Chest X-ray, AP view. Patient: 41 years old, sex M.
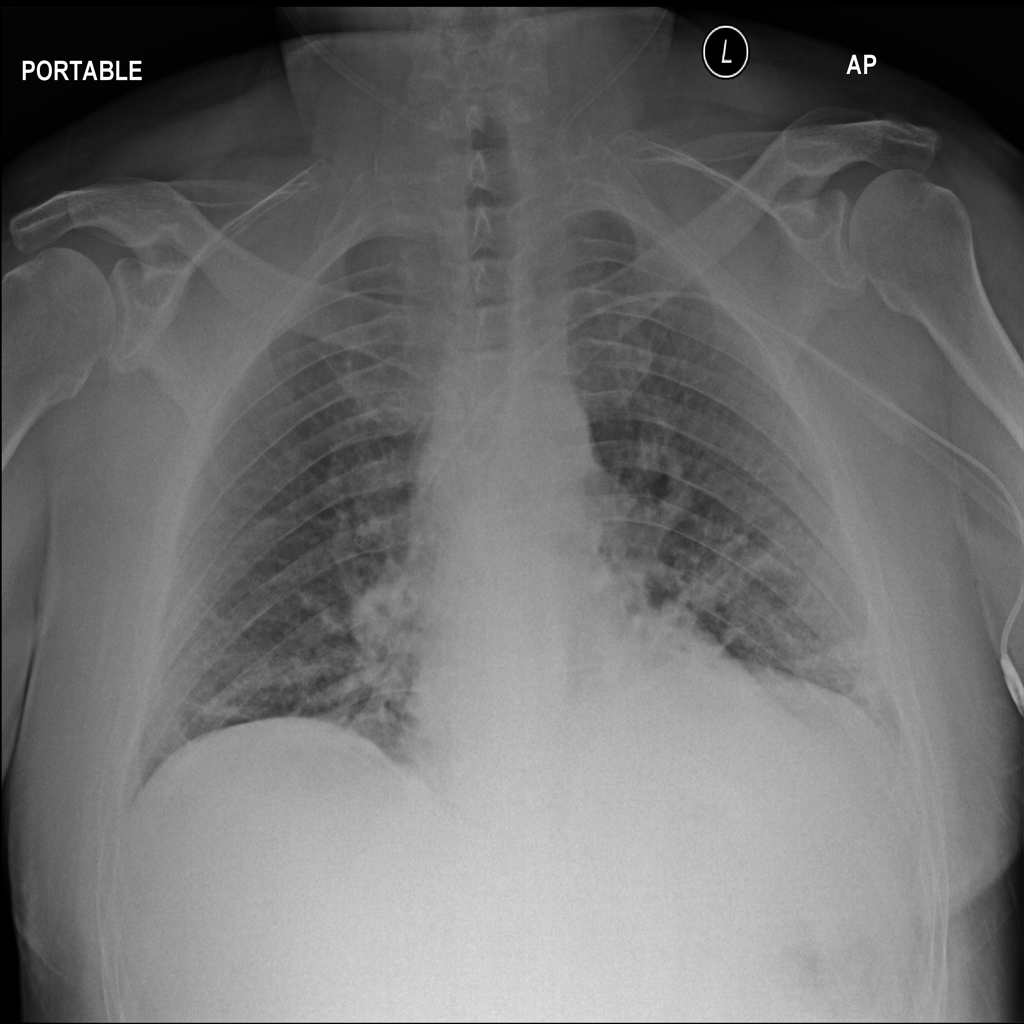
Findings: No Finding